Field crop: maize
Growth stage: 2
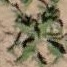
Species: atriplex